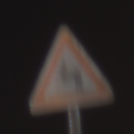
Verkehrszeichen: DoppelkurveZunaechstLinks
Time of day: Night
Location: Outdoor (Urban)
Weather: PartlyCloudy
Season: NotSpecified
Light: Artificial